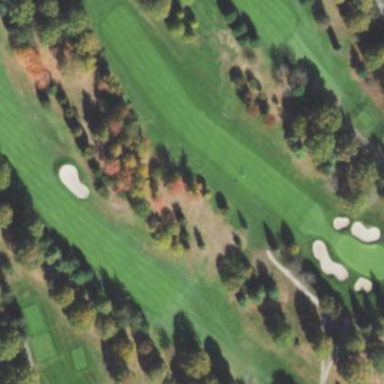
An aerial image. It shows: Grassy area designated as golf fairway.